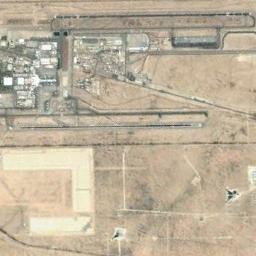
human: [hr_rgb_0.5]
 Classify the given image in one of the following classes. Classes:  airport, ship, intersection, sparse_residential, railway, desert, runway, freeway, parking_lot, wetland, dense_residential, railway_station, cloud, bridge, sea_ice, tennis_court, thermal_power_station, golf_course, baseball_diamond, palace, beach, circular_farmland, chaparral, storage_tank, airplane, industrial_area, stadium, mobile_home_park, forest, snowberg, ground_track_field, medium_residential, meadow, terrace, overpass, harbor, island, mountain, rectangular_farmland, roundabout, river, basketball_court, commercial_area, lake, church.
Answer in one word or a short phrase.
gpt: airport